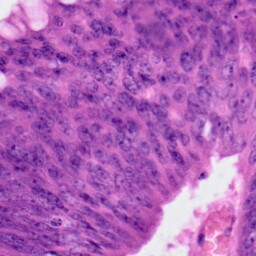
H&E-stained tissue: Colon